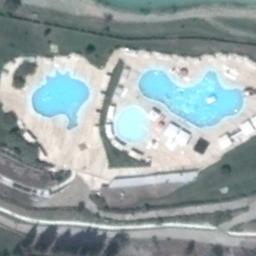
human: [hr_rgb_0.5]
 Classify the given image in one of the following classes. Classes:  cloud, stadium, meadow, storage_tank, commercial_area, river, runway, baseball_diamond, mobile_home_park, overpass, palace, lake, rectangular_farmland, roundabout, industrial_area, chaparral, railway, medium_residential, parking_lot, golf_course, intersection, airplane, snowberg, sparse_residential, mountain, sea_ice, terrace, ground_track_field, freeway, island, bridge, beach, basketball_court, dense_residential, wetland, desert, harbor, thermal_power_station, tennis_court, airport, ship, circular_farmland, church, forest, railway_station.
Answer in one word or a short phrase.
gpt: palace